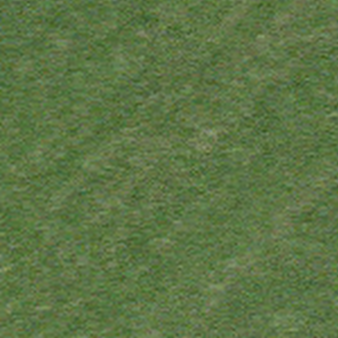
Label: other